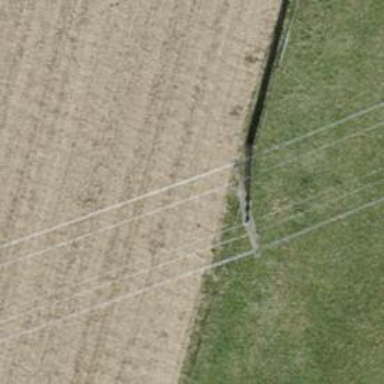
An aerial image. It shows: Power line in the image.